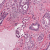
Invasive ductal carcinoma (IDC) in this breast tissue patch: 1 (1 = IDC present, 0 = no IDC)